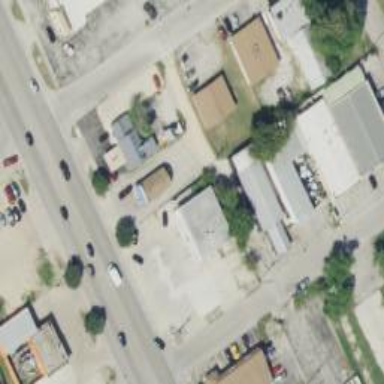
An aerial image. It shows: Alleyway designated as service road.